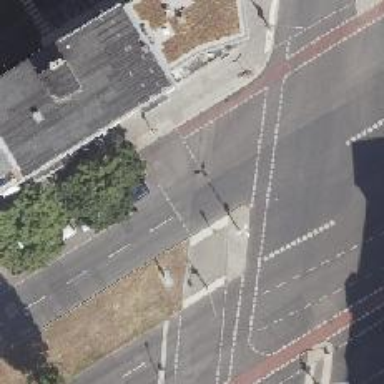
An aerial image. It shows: Footway crossing equipped with traffic signals.